Interaction volume radius: 5 \u00c5
Interaction volume height: 15 \u00c5
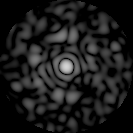
Disorder parameter: 0.7912